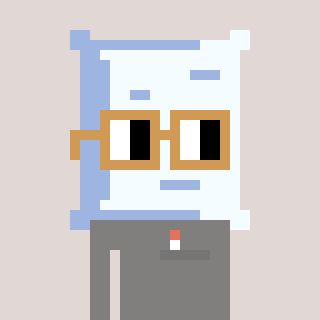
a pixel art character with square brown glasses, a pillow-shaped head and a bluegrey-colored body on a warm background